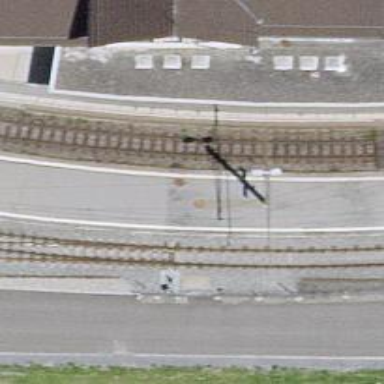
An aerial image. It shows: Public transport stop position along the railway.